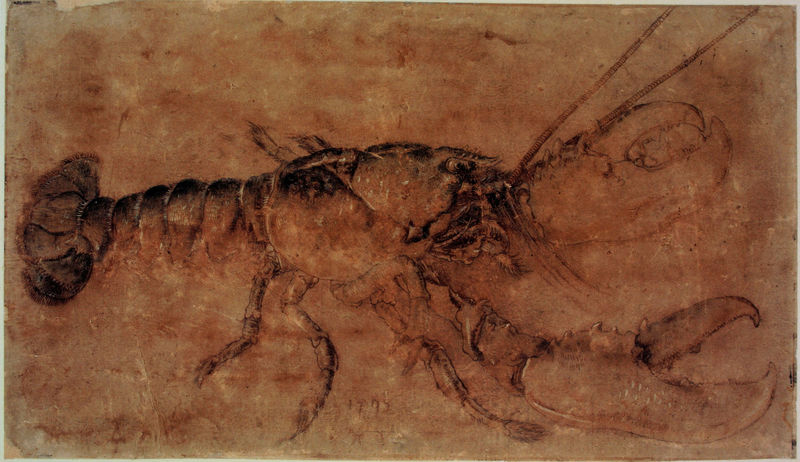
Titel: Hummer
Künstler: Albrecht Dürer
Standort: Berlin
Institution: Staatliche Museen zu Berlin, Kupferstichkabinett
Schlagwörter: körper, meer, wasser, weiß, aquarell, ocker, see, braun, kreide, licht, mund, schwarz, skizze, zeichnung, rot, tier, fest, bart, augen, schale, stein, natur, gehen, auge, haare, schalen, stilleben, beine, schwanz, bein, schrift, papier, grafik, graphik, sepia, datum, jahreszahl, fühler, hummer, krabbe, krustentier, languste, panzer, schalentier, schere, scheren, zangen, kohle, detailliert, groß, druck, lithographie, entwurf, studien, leib, zahl, dornen, grund, insekt, fossilie, rötel, chitin, krebs, hinterteil, antennen, gehöht, biologie, zoologie, entwruf, härchen, meeresbewohner, chale, panzers, exoskelet, flusskrebs, kneifen, brauebeine